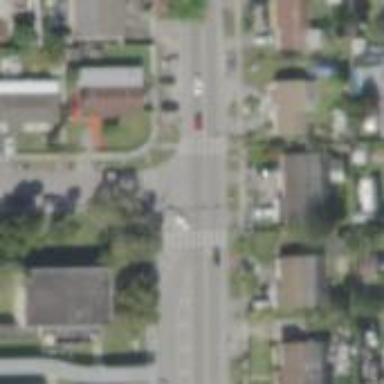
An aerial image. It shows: Marked road crossing.